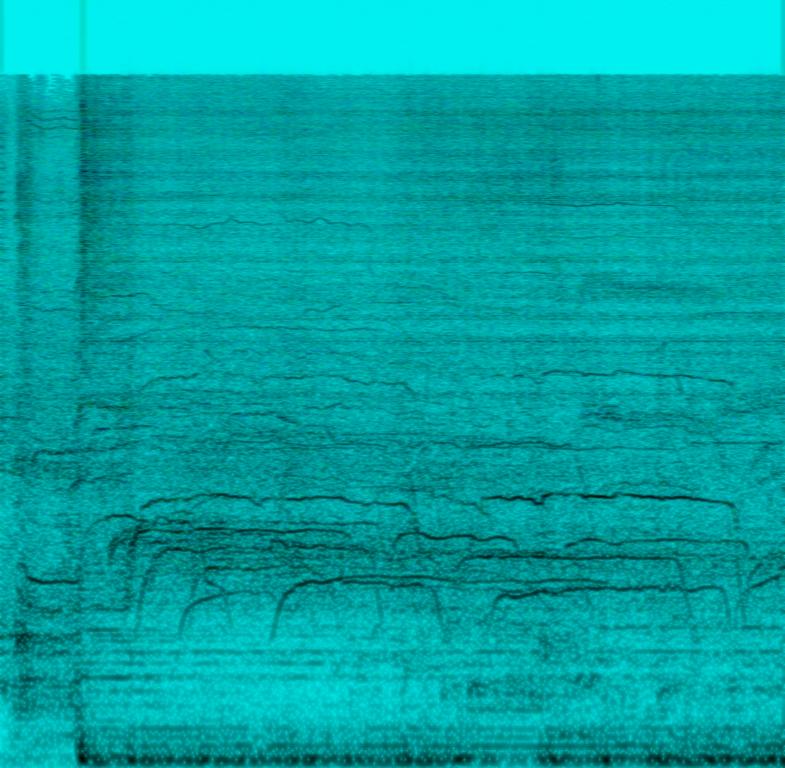
This is the live performance of a pop music piece. It is an amateur recording. There are male vocals singing melodically. An electric guitar strums a chord for the ending of a song while the sounds of the cymbals can be heard from the acoustic drums. The cheers of the crowd can be heard even more than the music itself. This recording could be sampled for use in beat-making.